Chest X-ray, AP view. Patient: 86 years old, sex M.
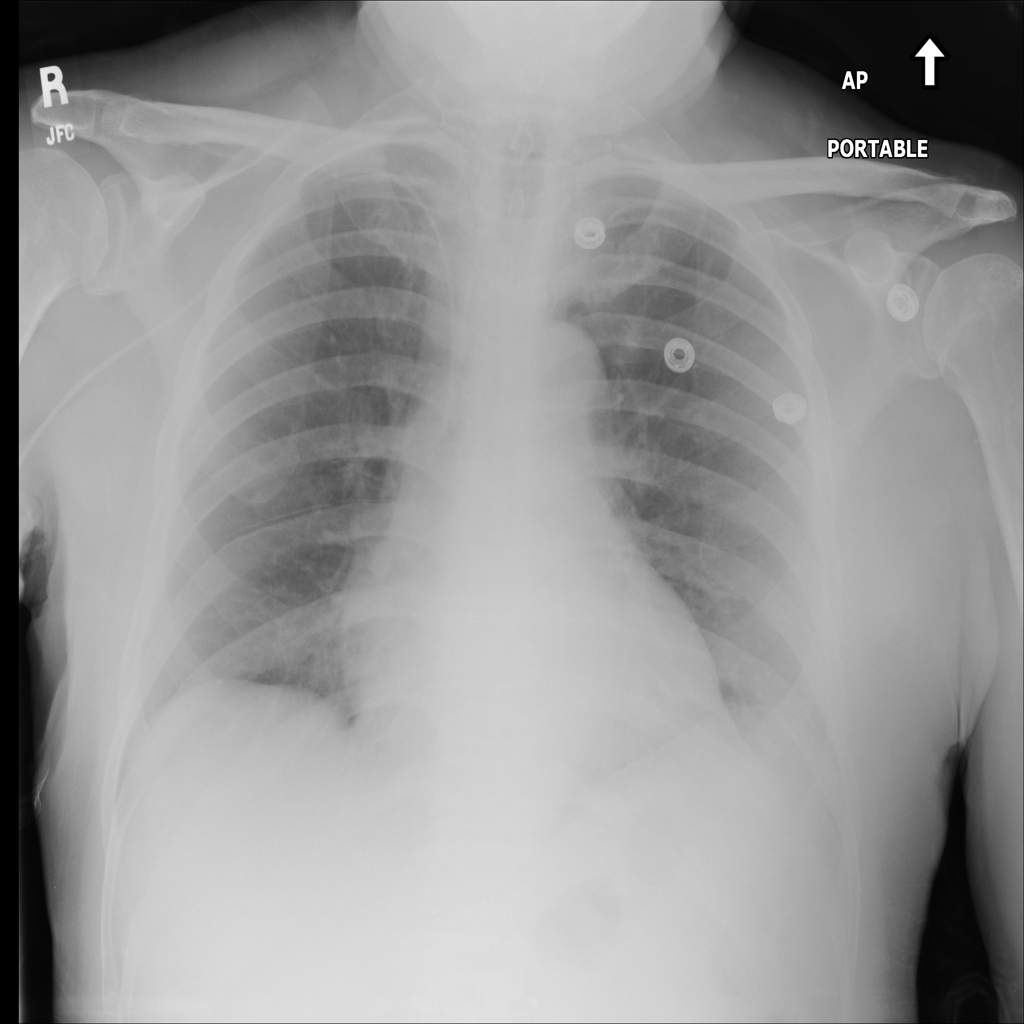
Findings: No Finding